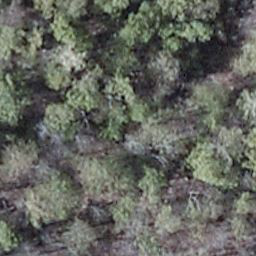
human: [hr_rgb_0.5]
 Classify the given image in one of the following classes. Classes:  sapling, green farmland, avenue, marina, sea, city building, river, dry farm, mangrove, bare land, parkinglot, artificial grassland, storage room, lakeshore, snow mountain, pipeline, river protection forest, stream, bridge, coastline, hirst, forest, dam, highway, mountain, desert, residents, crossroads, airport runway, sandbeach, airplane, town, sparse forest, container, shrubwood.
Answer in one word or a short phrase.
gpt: shrubwood